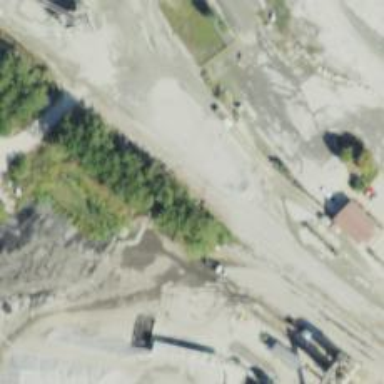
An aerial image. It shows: Disused railway spur for aggregate freight services.